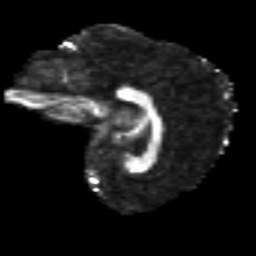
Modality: FA
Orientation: sagittal
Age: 33
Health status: ill
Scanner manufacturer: philips
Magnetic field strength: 3 T
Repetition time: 9 s
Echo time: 0.127 s